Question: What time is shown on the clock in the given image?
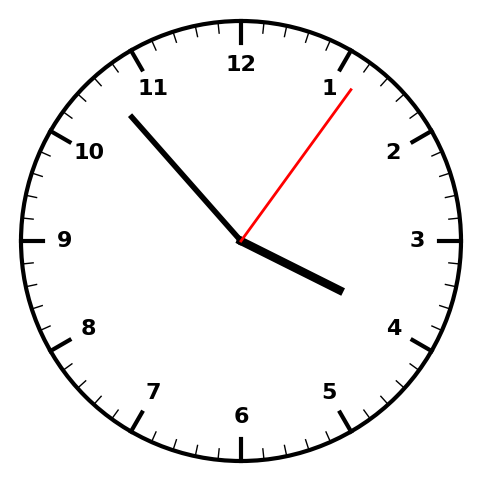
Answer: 03:53:06